Interaction volume radius: 5 \u00c5
Interaction volume height: 20 \u00c5
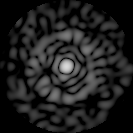
Disorder parameter: 0.8131